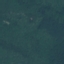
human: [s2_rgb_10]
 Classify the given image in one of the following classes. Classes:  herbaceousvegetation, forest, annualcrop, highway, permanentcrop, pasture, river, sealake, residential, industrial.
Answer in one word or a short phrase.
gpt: Forest